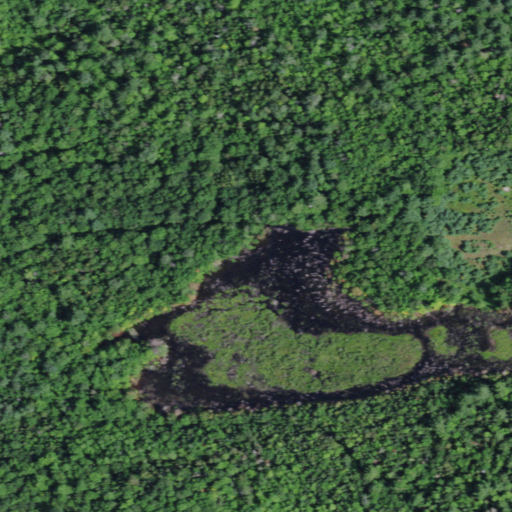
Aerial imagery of plain(s) in New York named Keniston Meadows containing evergreen forest, mixed forest, woody wetlands, open development, and deciduous forest